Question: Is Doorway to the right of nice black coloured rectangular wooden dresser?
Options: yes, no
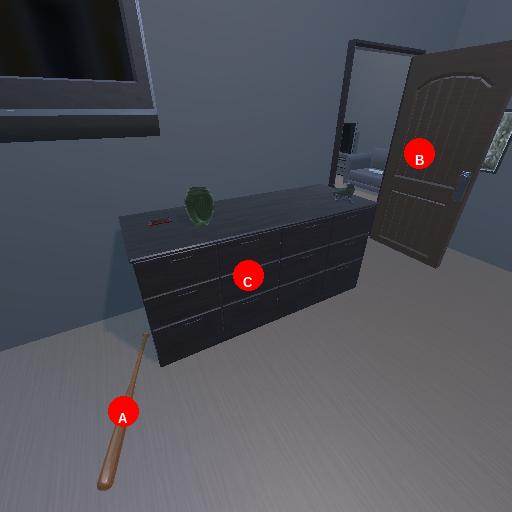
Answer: yes